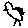
Label: bird